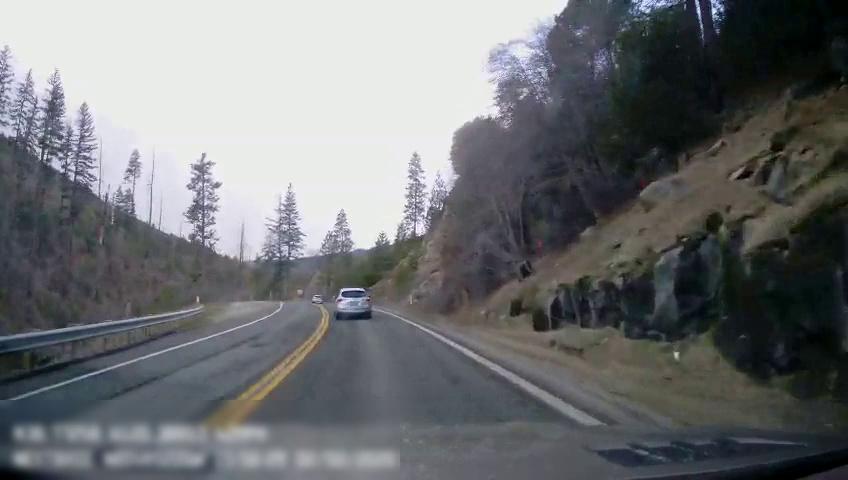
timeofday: Day
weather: Cloudy
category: Drivable Space
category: Vehicles | Car
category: Vehicles | SUV
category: Lanes | Current Lane
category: Lanes | Current Lane
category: Lanes | Opposite Lane